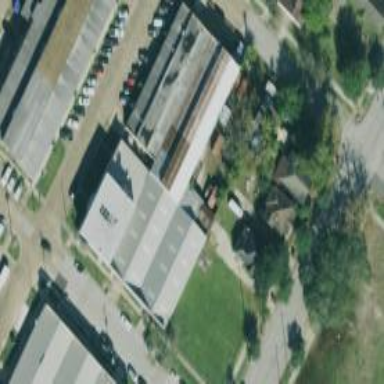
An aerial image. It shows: Warehouse.